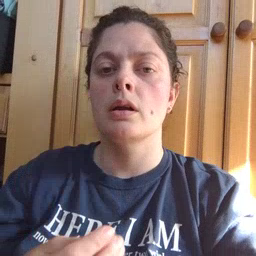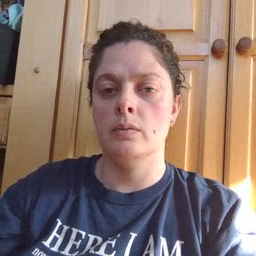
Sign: wet